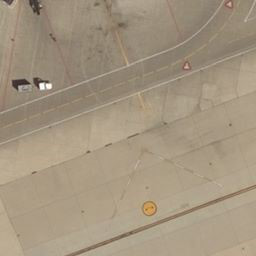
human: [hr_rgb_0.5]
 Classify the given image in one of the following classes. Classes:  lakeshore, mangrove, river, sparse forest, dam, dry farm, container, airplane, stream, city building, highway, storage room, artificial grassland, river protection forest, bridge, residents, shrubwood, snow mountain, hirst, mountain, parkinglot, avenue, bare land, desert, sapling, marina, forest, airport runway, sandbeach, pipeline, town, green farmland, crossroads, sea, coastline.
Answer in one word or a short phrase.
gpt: airport runway